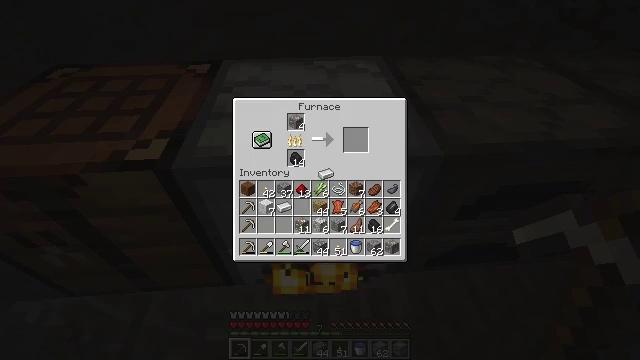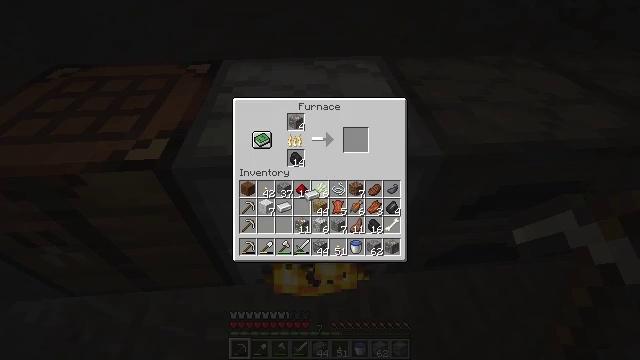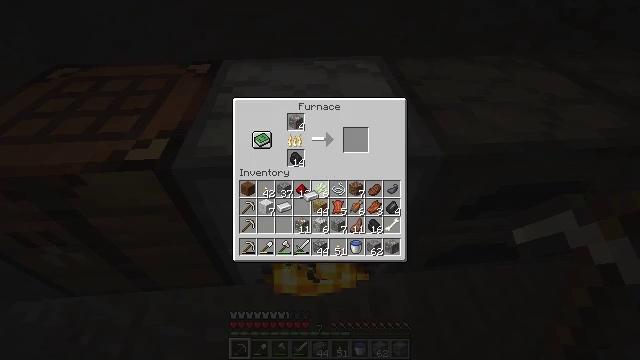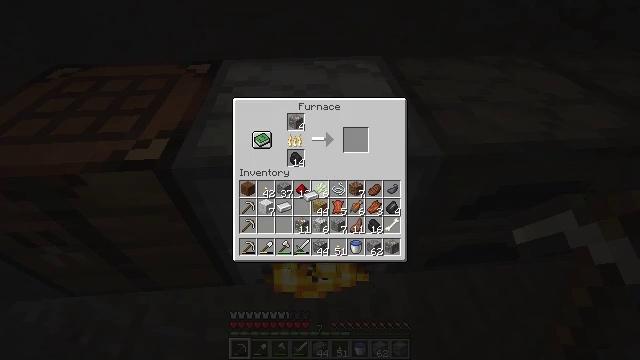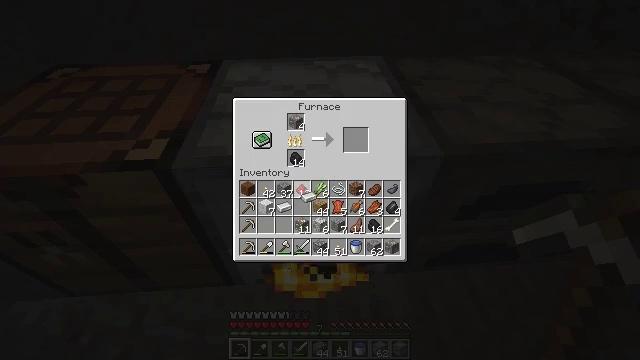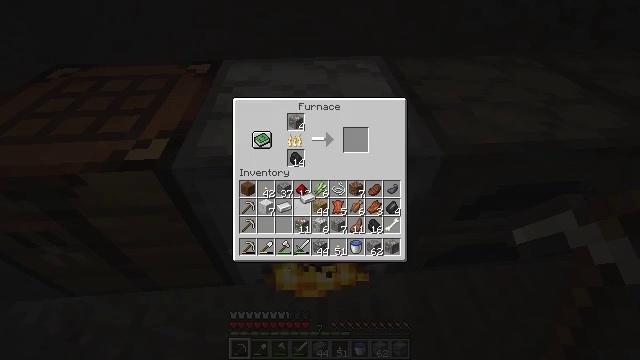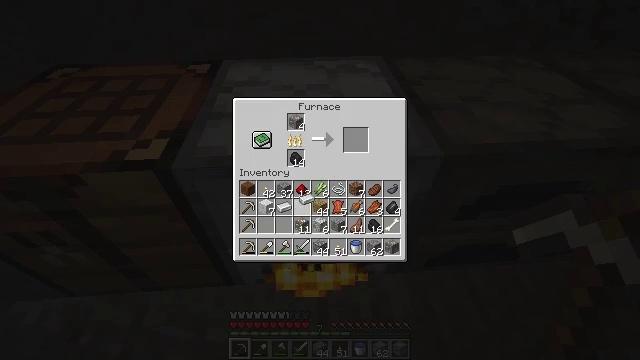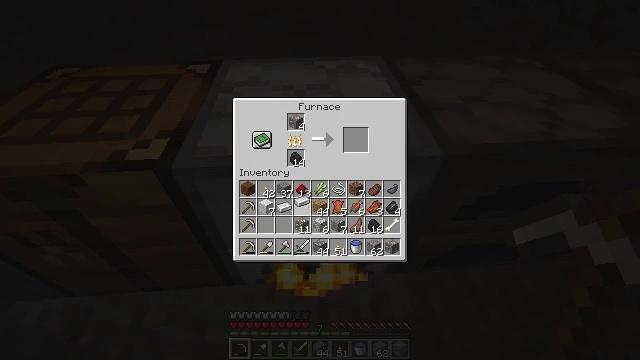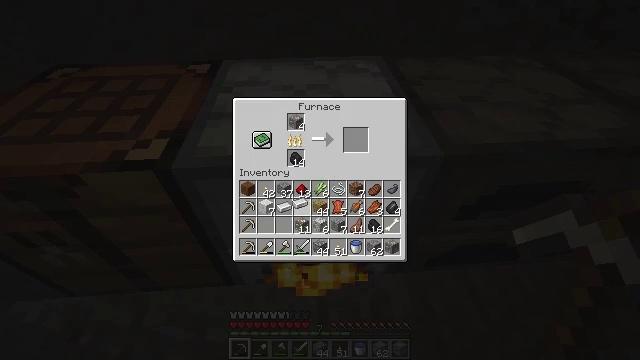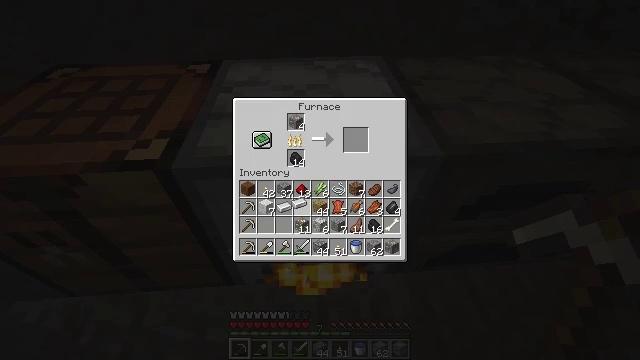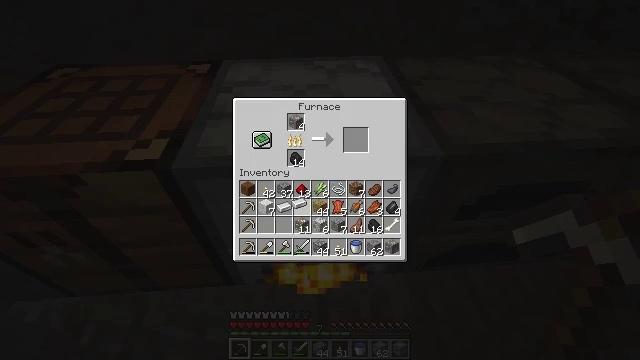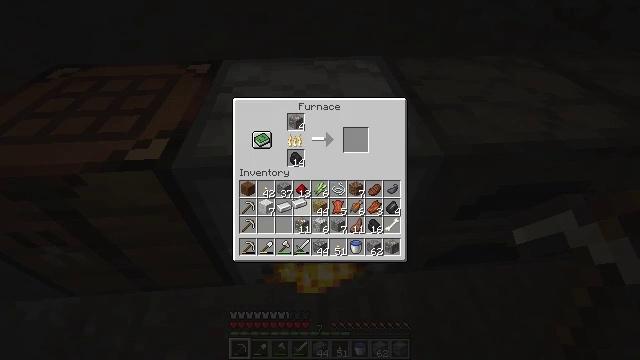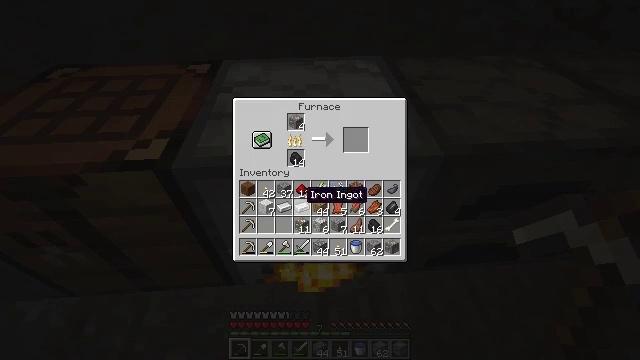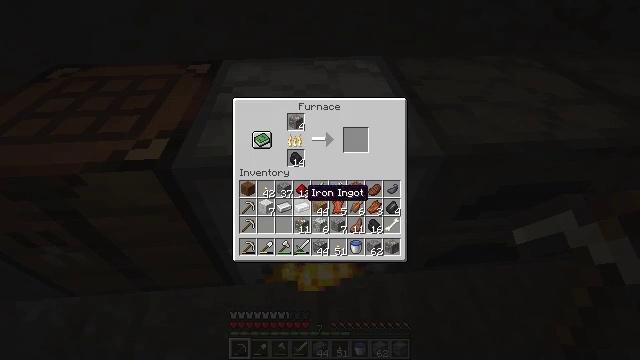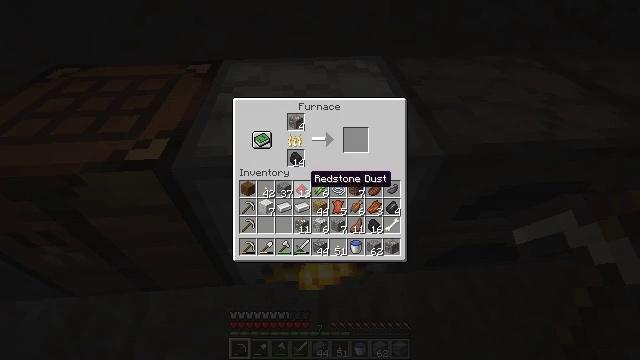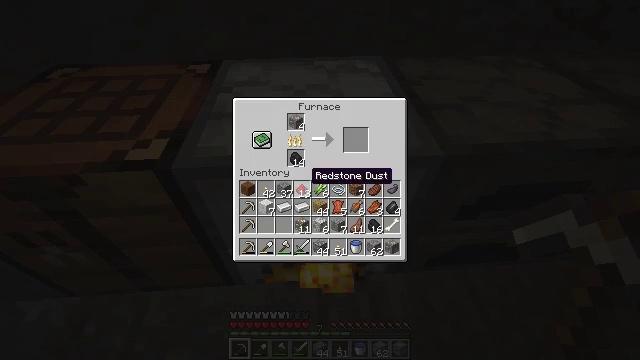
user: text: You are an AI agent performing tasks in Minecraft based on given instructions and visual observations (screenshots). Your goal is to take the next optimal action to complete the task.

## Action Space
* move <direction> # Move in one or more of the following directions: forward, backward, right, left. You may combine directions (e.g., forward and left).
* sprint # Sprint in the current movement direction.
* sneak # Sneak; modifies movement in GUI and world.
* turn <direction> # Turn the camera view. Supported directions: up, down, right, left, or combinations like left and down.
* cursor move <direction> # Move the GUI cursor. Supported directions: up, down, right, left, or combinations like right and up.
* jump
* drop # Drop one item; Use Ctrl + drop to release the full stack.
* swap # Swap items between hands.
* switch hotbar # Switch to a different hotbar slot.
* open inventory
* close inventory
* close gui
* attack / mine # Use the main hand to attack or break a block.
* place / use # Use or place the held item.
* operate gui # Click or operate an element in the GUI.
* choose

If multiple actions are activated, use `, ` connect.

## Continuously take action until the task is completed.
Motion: motion action
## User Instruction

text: Remove a brown wool block from the inventory.
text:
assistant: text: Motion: cursor move left and down, open gui
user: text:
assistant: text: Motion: no_op
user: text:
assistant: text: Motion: no_op
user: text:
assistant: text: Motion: no_op
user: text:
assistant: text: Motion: no_op
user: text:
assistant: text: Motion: no_op
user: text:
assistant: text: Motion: no_op
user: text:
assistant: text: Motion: no_op
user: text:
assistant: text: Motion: operate gui
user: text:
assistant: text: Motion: operate gui
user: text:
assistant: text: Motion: operate gui
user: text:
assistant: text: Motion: no_op
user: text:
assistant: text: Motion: no_op
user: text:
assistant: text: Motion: cursor move up
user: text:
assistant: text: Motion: no_op
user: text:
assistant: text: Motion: no_op
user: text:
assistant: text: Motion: no_op
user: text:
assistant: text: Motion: no_op
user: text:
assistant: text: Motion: no_op
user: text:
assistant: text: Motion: no_op
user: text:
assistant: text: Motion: cursor move up
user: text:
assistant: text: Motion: cursor move up
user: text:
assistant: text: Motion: no_op
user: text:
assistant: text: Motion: no_op
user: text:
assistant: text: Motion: no_op
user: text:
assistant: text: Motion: no_op
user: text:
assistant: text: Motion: cursor move up
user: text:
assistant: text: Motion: cursor move up
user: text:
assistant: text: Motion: no_op
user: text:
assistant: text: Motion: no_op